Interaction volume radius: 5 \u00c5
Interaction volume height: 10 \u00c5
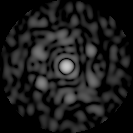
Disorder parameter: 0.7581